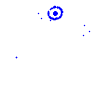
Particle: pion